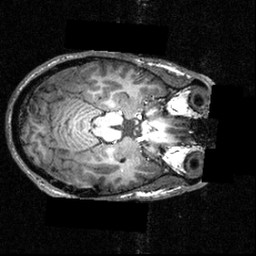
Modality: T1w
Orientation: axial
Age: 21
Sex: male
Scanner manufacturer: siemens
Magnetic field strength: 3.951 T
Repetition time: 1.5 s
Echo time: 0.00335 s